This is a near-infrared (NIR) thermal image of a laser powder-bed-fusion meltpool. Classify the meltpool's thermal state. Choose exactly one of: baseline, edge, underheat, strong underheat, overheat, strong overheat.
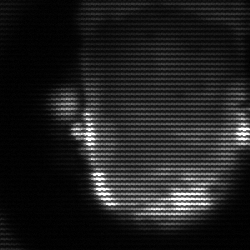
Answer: baseline